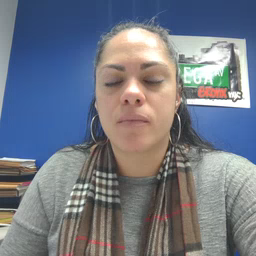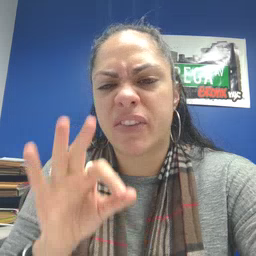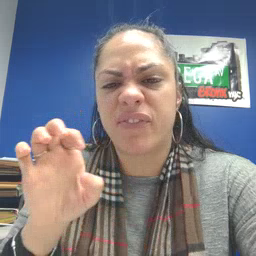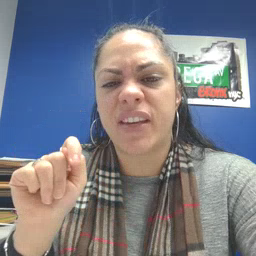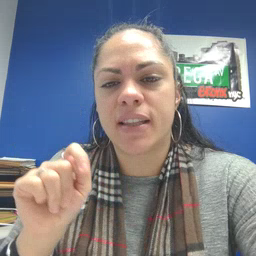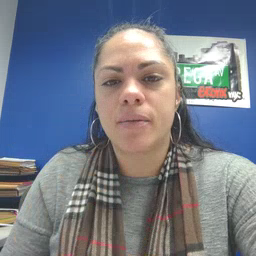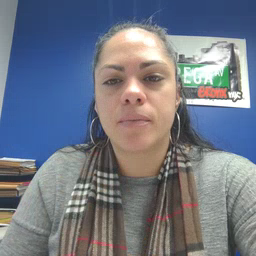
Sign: feet